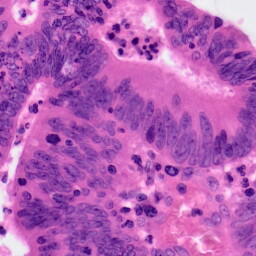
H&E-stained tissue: Colon